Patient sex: F
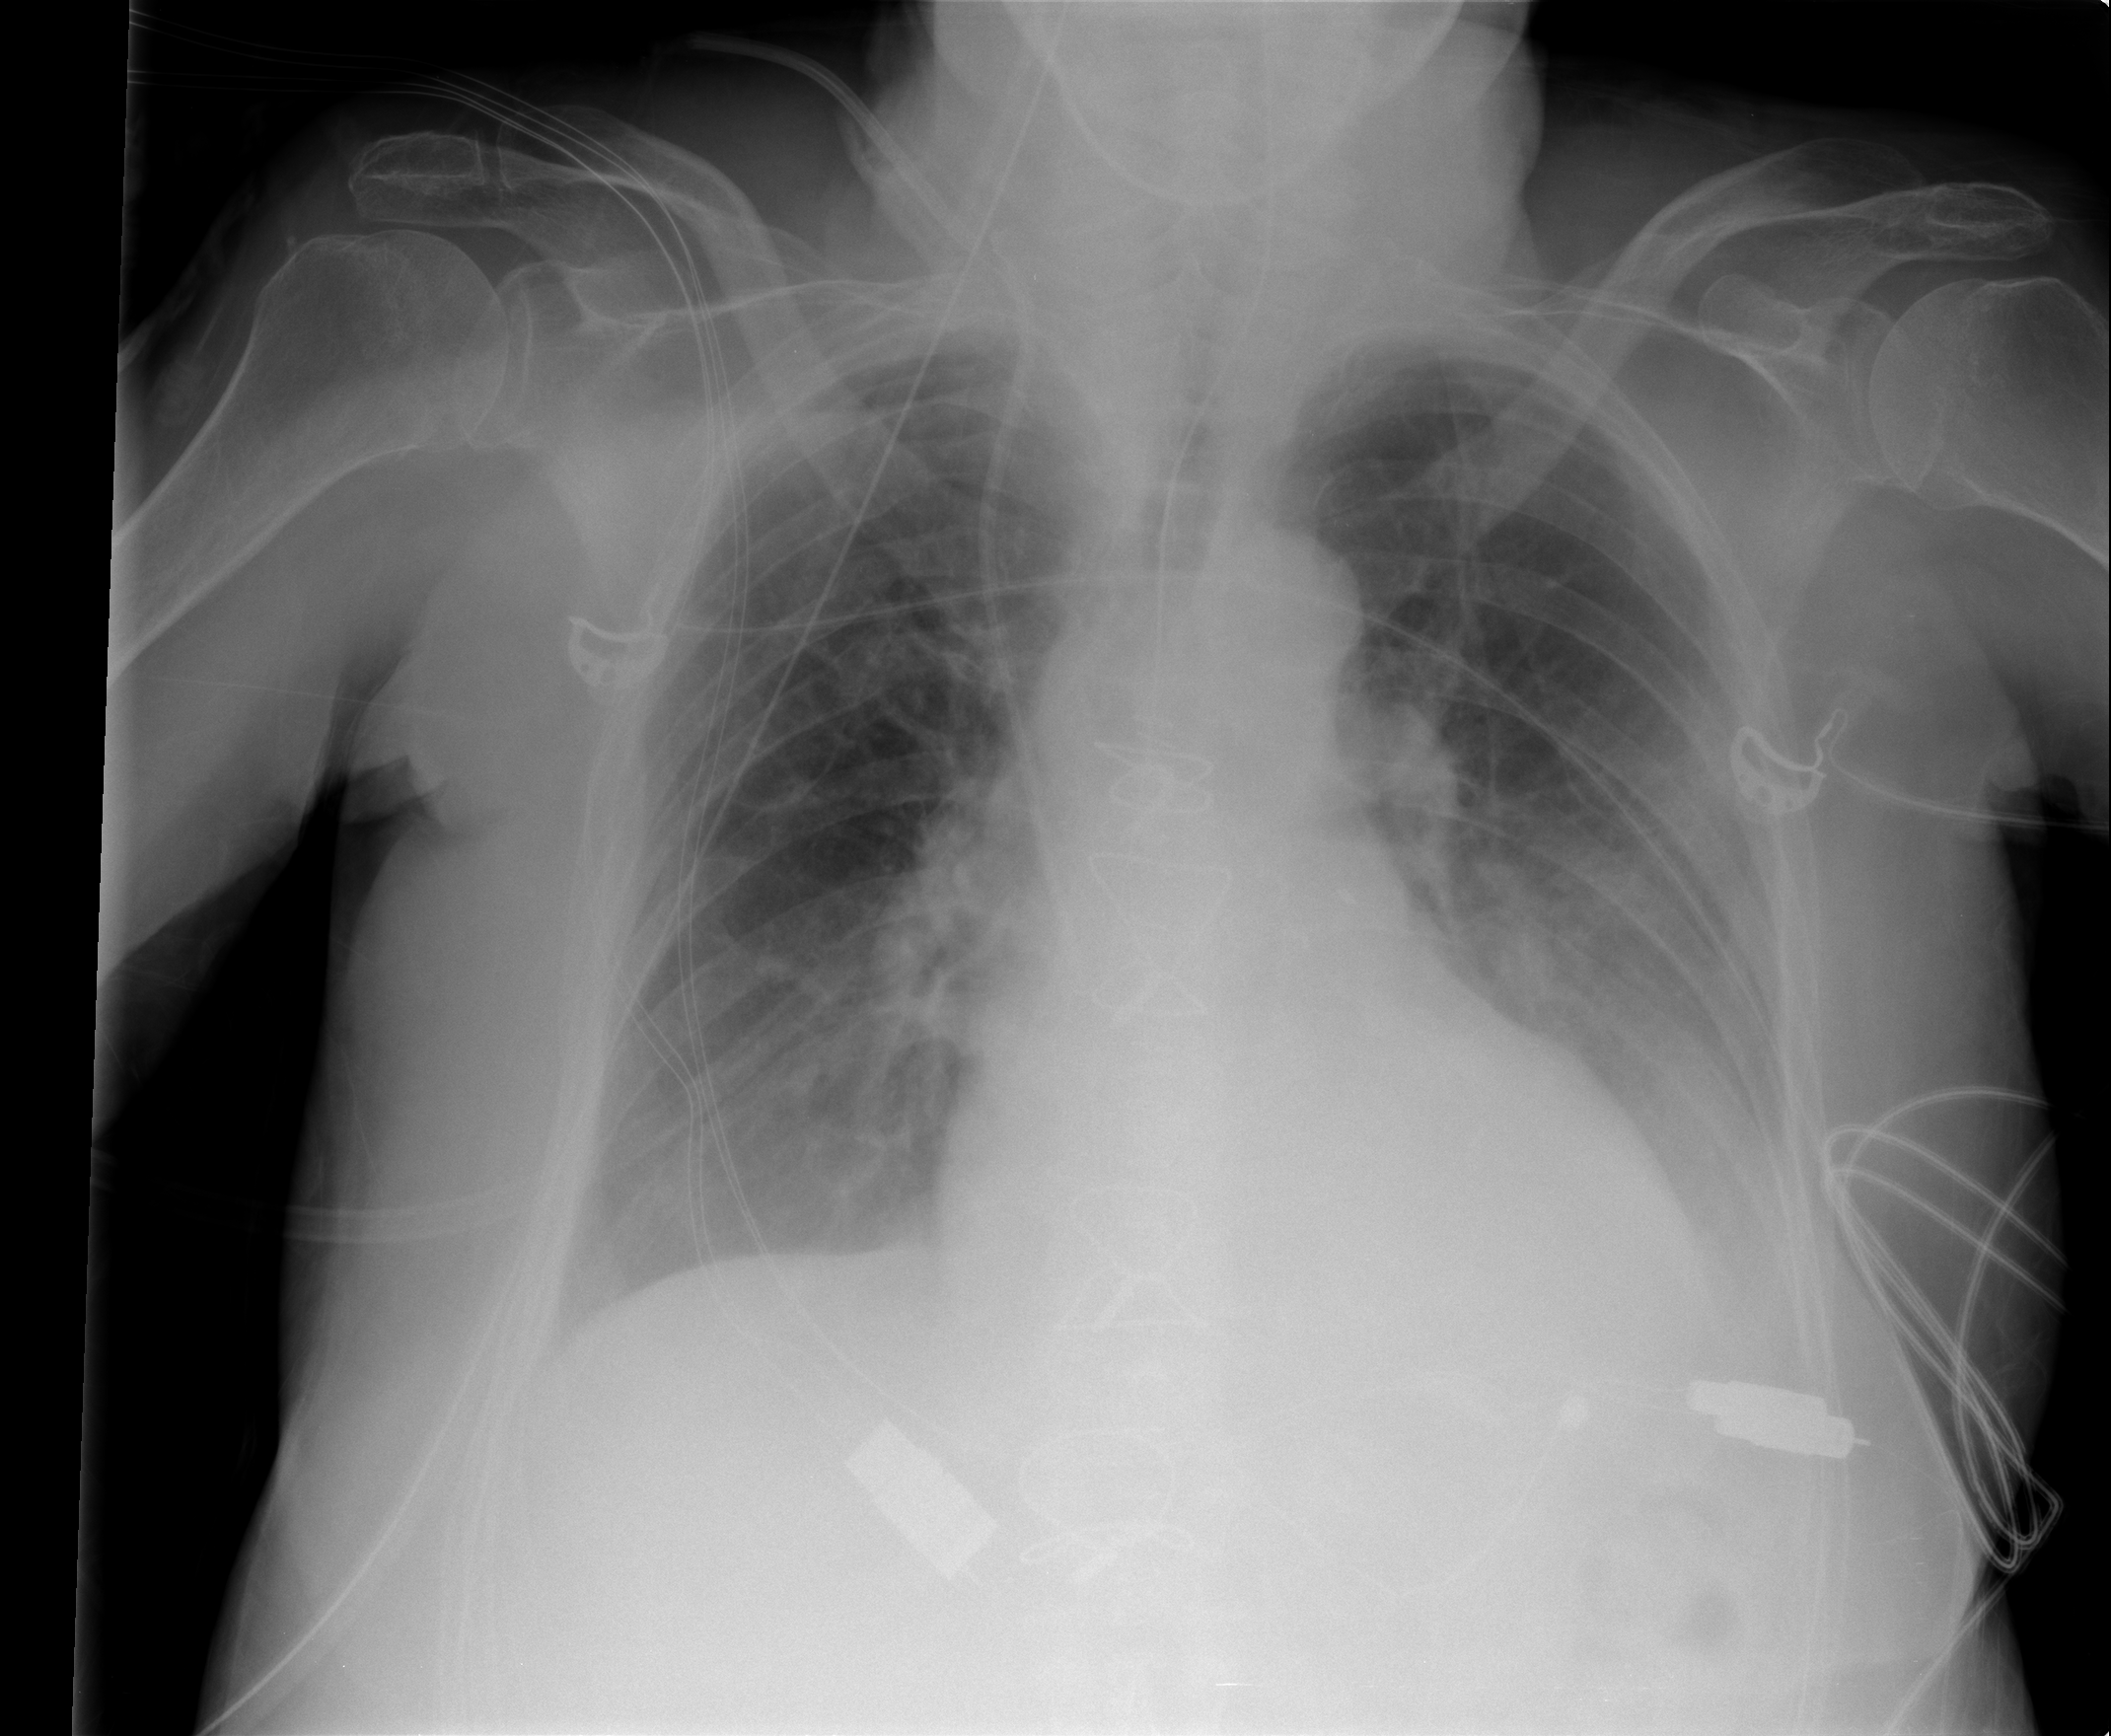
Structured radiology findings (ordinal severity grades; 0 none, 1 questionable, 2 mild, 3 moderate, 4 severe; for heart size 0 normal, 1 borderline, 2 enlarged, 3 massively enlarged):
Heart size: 2
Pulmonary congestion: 2
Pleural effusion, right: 2
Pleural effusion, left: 2
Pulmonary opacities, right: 0
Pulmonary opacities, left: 1
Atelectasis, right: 2
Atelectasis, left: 3